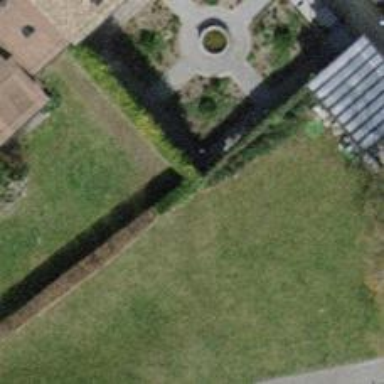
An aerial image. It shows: Hedge barrier.